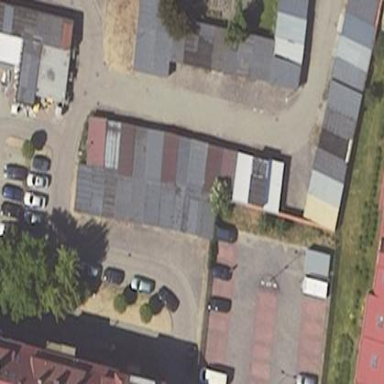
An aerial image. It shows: Group of garages.